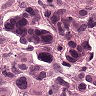
Metastatic tissue present: yes